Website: apple
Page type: customer-info-address
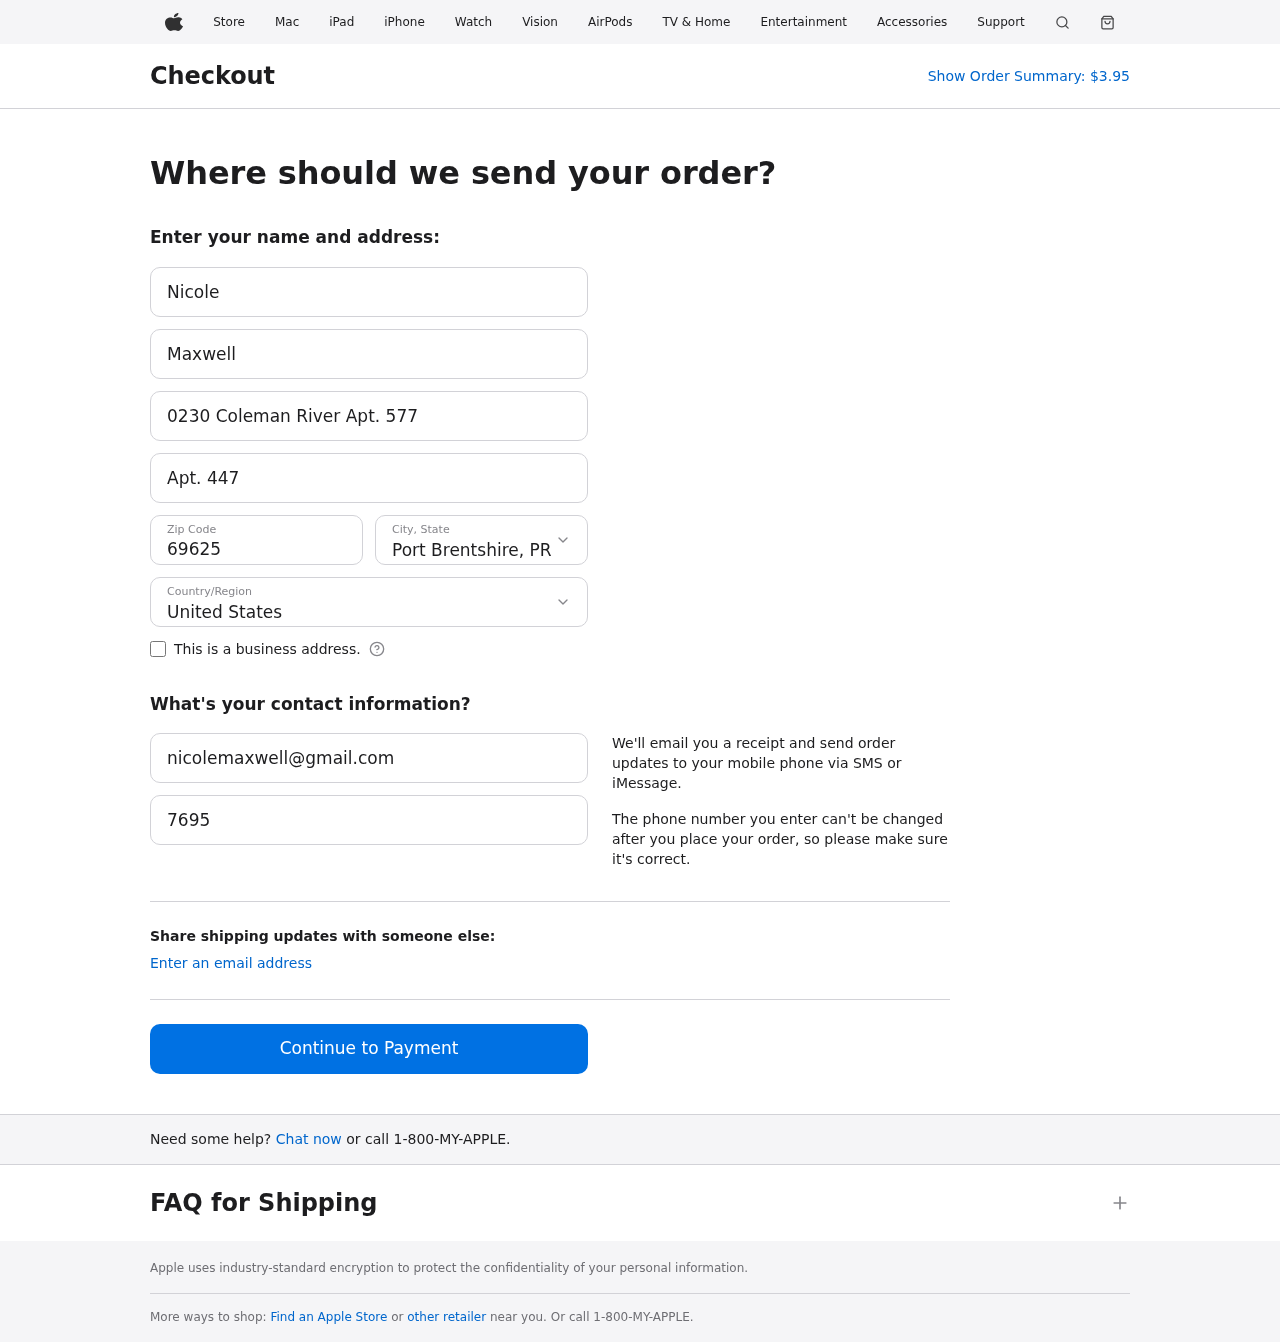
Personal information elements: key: PII_CITY_STATE
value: Port Brentshire, PR
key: PII_COUNTRY
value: United States
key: PII_EMAIL
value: nicolemaxwell@gmail.com
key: PII_FIRSTNAME
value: Nicole
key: PII_LASTNAME
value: Maxwell
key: PII_PHONE
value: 7695286956
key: PII_POSTCODE
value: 69625
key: PII_STREET
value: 0230 Coleman River Apt. 577
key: PII_STREET2
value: Apt. 447
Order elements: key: ORDER_TOTAL
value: $3.95